Question: I have a forw, in which i need to display two field near each other: 'select' + 'input'. My code is:
'''
<div role="form">
<div class="form-group">
<input type="text" class="form-control" placeholder="Enter date" id="maps-filter-input-date">
</div>
<div class="form-group" id="maps-filter-select-track">
<select class="form-control" class="display-inline-block">
<option>Select date</option>
</select>
<input type="text" class="form-control" placeholder="Enter date">
</div>
<div class="form-group" id="maps-filter-select-track">
<select class="form-control">
<option>Select date</option>
</select>
<input type="text" class="form-control" placeholder="Enter date">
</div>
<button type="submit" class="btn btn-default">Submit</button>
</div>
'''
Looks it like this:

With black color is show where it should be. So is it possible to do with default bootstrap classes?
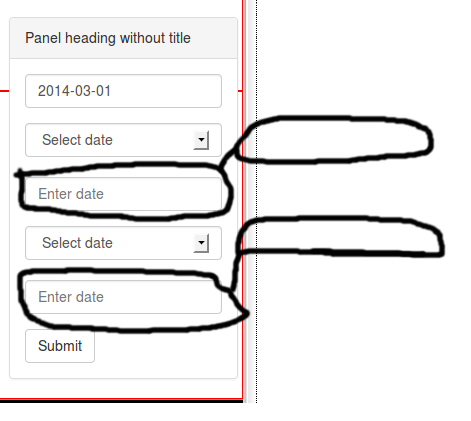
Answer: From the Bootstrap doc:
> Add .form-inline to your for left-aligned and inline-block controls.
You will also need to set custom width to your form elements, see details <URL>